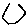
Label: hexagon